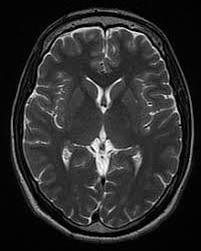
Label: notumor